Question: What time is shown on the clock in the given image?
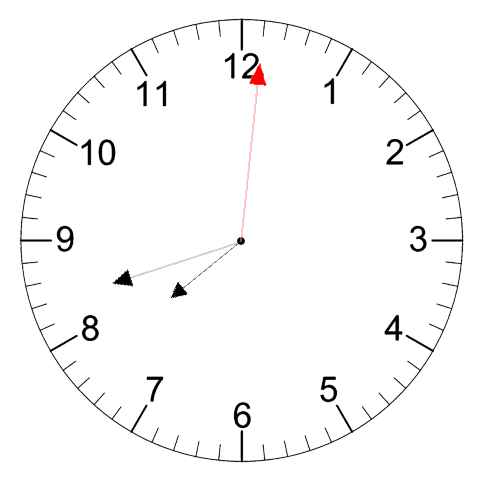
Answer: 07:42:01